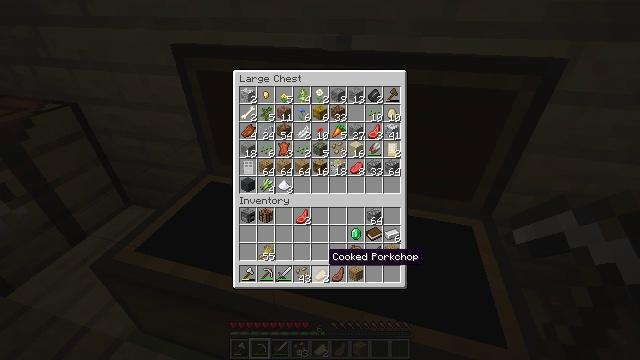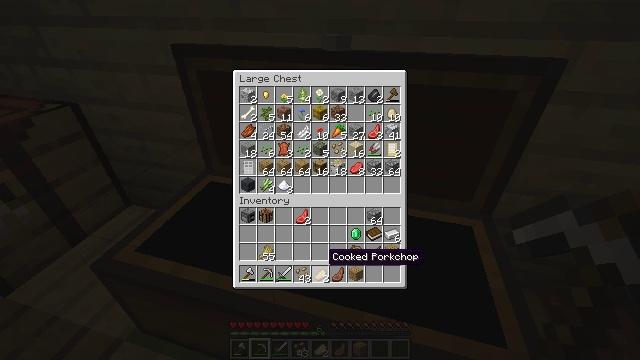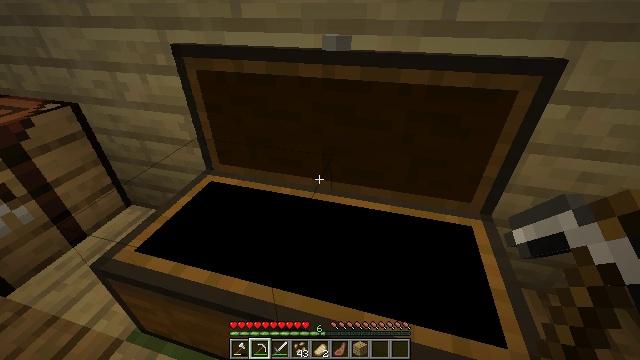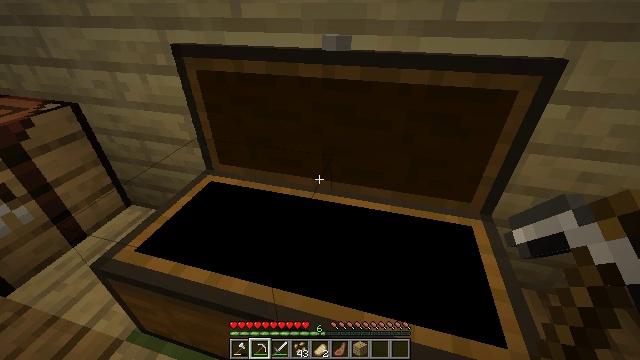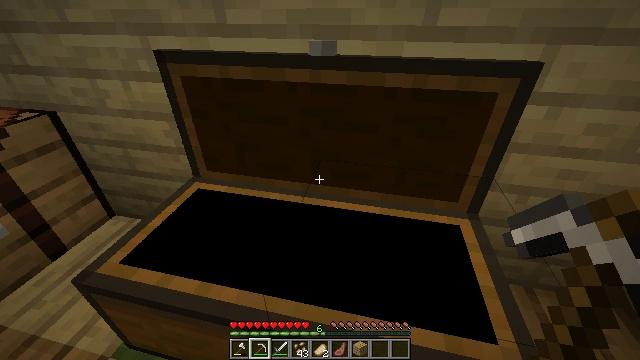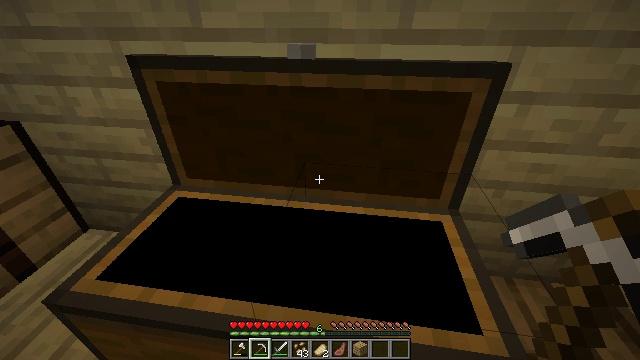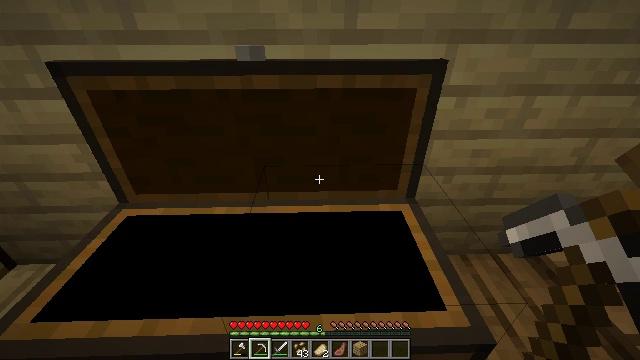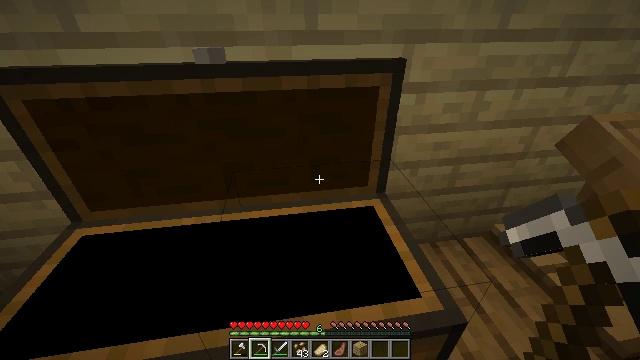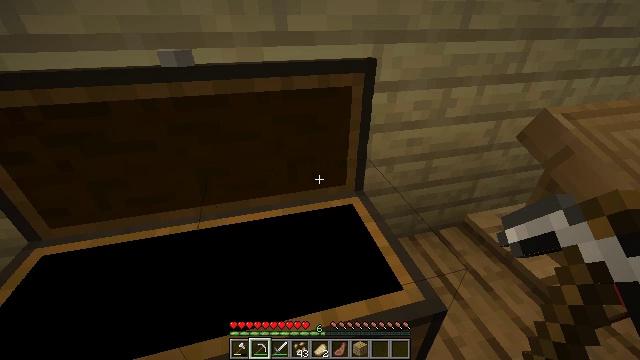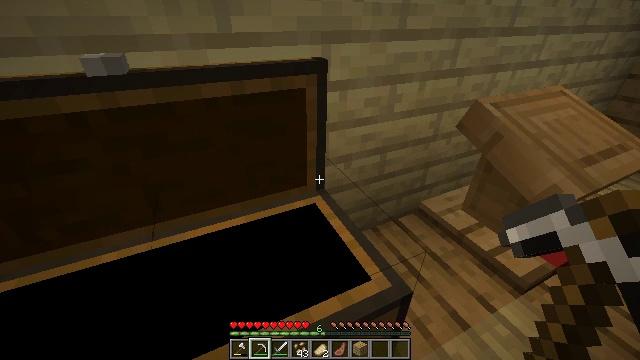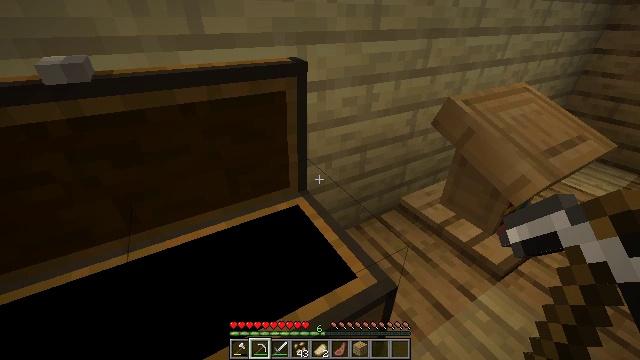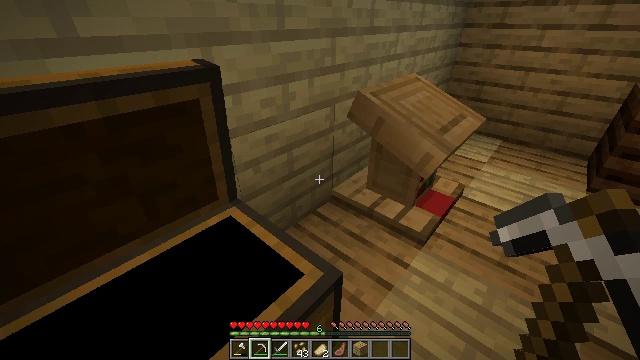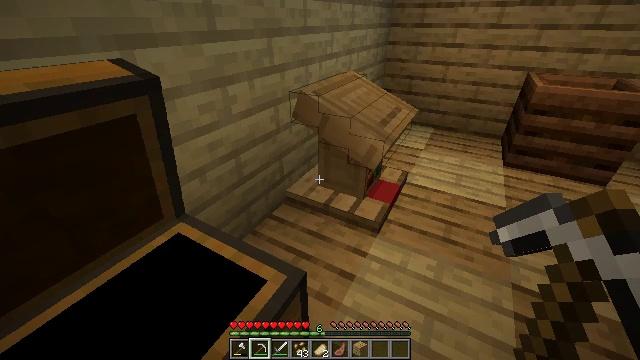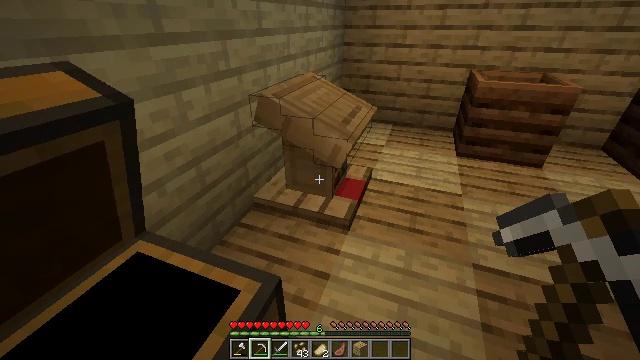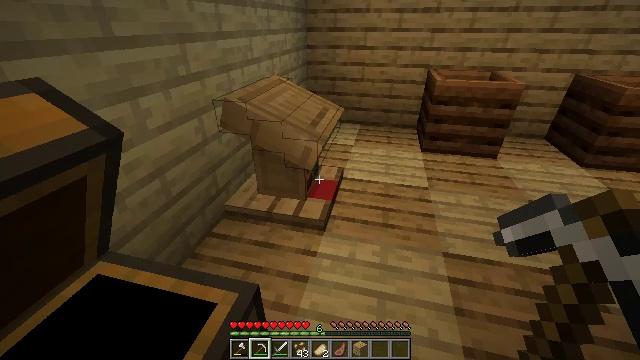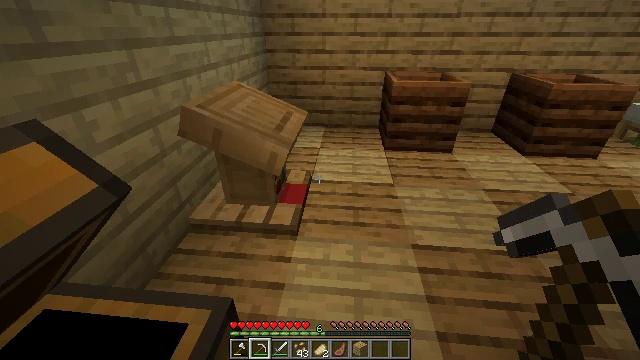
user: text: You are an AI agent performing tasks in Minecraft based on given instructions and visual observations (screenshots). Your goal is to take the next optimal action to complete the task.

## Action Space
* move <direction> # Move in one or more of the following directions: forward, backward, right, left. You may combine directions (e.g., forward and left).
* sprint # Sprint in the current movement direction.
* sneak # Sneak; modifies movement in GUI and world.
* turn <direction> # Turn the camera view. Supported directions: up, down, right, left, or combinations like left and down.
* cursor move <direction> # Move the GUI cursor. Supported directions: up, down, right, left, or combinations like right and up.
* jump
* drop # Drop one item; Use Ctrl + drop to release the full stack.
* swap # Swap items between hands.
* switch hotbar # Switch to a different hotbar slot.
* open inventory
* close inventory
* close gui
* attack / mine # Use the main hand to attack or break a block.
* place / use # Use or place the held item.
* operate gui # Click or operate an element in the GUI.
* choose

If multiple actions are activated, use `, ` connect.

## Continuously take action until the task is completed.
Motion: motion action
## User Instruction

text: Drop a cooked porkchop.
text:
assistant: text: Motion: no_op
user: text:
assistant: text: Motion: no_op
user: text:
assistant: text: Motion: close gui
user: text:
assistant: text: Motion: turn right, open inventory
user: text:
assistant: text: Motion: turn right, open inventory
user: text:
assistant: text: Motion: turn right
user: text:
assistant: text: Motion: turn right
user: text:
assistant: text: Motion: turn right
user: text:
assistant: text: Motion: turn right
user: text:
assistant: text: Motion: turn right
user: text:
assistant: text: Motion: turn right
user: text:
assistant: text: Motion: turn right
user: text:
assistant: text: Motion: turn right
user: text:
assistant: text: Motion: turn right
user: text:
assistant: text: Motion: turn right
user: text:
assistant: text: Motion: turn right and up
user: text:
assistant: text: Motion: turn right
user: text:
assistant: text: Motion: turn right
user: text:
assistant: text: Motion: no_op
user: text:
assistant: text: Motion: no_op
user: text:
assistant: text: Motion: turn right
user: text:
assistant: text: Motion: no_op
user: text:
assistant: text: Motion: no_op
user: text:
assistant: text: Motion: no_op
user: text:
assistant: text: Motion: no_op
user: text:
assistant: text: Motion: turn right
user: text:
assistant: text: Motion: no_op
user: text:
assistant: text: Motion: turn right
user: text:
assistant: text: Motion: turn right
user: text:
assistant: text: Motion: turn right